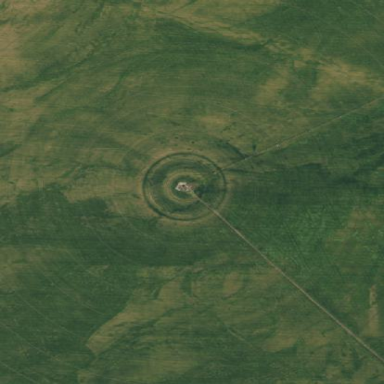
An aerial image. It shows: Farmland with pivot irrigation system.